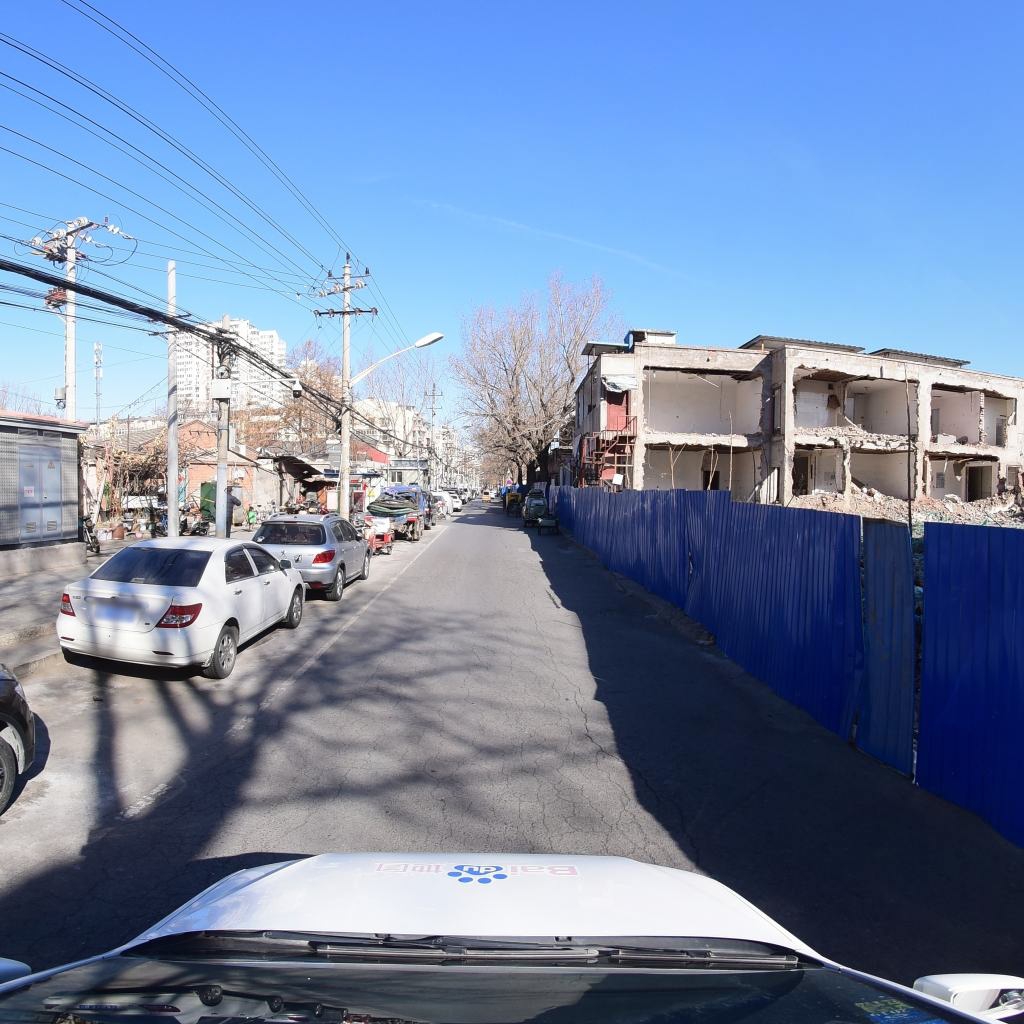
Region: Fengtai
Road damage annotations: alligator crack